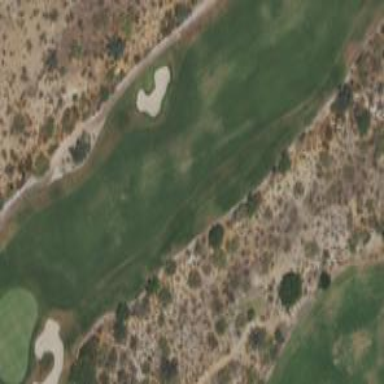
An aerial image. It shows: Rough area on grassy golf course.